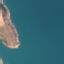
Label: SeaLake